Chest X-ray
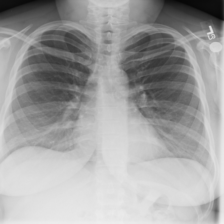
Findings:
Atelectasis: negative
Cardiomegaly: negative
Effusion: negative
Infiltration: negative
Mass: negative
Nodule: negative
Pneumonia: negative
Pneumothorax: negative
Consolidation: negative
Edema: negative
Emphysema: negative
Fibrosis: negative
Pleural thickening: negative
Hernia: negative